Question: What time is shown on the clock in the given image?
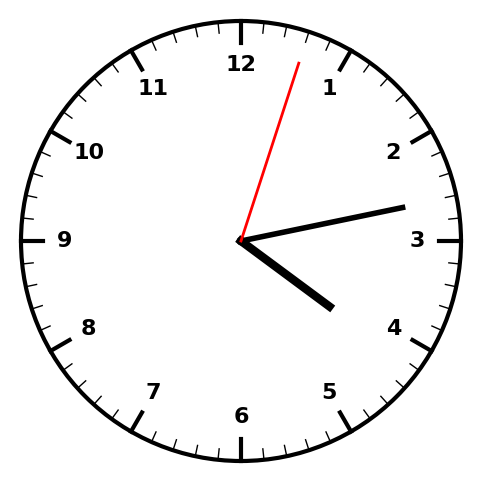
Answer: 04:13:03